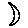
Label: moon